Question: I already have a shader that generates a normal map from a height map. Now I need to apply the effect to all 360 degrees of the rotated heightmap.
Of coarse I could just apply the effect 360 times to each heighmap, but if I have already done it once then is it possible to use what I have to efficiently generate the remaining 359 maps?
Im guessing that each pixel gets offset (in r,g,b) by some constant amount depending on the rotation:

So I need a new shader that I will apply on the rotated normal map (to recalculate the normals). Is it possible?
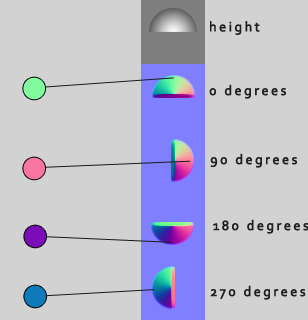
Answer: It's pretty simple really: just rotate the normals in the map with the rotation of the map after generating them normally. You don't even need to regenerate them strictly speaking; just adjust your shader.